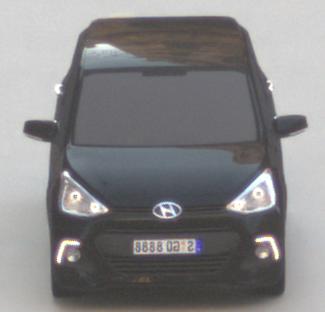
Make: Hyundai
Model: i10
Detailed model: Gen. 2
Model produced from: 2013
Model produced until: 2019
Doors: 5
Color: black
Road condition: dry road
Daytime: sunrise or sunset
Contrast: low contrast